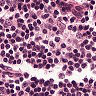
Metastatic tissue present: no